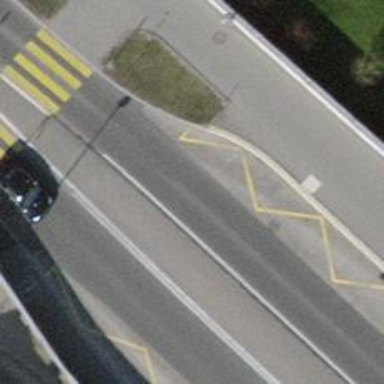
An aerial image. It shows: Bus stop with stop position for public transport.